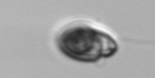
Label: Katodinium_or_Torodinium